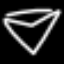
Label: diamond